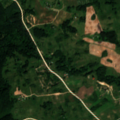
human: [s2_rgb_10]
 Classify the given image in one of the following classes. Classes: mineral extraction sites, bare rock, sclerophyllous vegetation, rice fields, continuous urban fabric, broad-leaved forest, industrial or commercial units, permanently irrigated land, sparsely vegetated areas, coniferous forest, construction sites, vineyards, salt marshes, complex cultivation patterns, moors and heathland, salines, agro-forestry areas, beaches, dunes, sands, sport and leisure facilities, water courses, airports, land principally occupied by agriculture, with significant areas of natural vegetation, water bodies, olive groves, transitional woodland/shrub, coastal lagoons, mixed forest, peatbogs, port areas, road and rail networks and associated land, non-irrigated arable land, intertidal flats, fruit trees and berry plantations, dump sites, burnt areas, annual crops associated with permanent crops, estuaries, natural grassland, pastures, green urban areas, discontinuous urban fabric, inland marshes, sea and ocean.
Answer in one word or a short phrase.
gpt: non-irrigated arable land, complex cultivation patterns, land principally occupied by agriculture, with significant areas of natural vegetation, coniferous forest, mixed forest